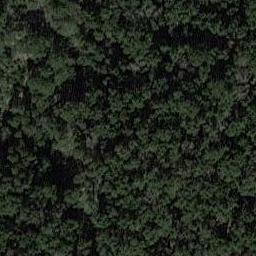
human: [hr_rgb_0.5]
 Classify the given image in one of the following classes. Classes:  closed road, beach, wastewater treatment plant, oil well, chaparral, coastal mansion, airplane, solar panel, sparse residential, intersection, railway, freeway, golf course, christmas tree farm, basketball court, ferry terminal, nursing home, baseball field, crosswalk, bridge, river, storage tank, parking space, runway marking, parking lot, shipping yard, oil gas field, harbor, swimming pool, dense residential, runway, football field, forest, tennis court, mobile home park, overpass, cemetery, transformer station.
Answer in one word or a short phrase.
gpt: forest